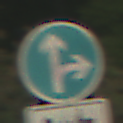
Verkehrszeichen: VorgeschriebeneFahrtrichtungGeradeausOderRechts
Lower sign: MehrspurigeFahrzeugeFrei9
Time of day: MorningAfternoon
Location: Outdoor (RoadRail)
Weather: Clear
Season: NotSpecified
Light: Natural